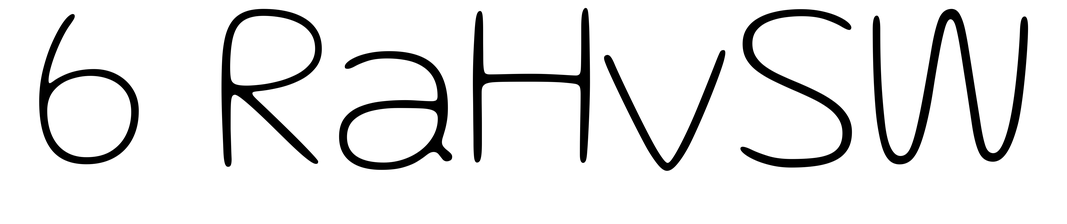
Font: Gluten_Thin